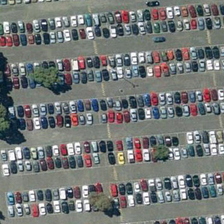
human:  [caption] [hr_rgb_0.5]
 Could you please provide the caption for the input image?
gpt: many cars are parked orderly in a parking lot with several green trees .

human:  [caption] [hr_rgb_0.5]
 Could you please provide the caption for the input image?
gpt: many cars are parked orderly in a parking lot with several green trees .

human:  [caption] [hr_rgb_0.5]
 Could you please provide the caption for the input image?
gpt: many cars are parked orderly in a parking lot with several green trees .

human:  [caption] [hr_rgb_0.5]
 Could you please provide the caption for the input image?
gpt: many cars are parked orderly in a parking lot with several green trees .

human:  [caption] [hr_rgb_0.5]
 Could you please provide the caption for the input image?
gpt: many cars are parked orderly in a parking lot with several green trees .